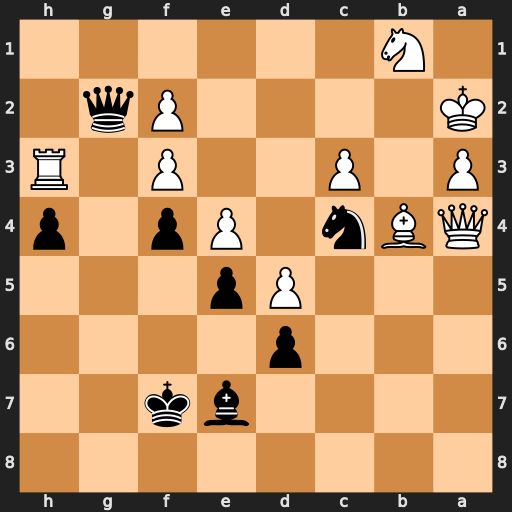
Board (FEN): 8/4bk2/3p4/3Pp3/QBn1Pp1p/P1P2P1R/K4Pq1/1N6
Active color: b
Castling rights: -
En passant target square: -
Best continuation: Qxf2+ Kb3 Qb2+ Kxc4 Qe2+ Kb3 Qd1+ Kb2 Qxa4